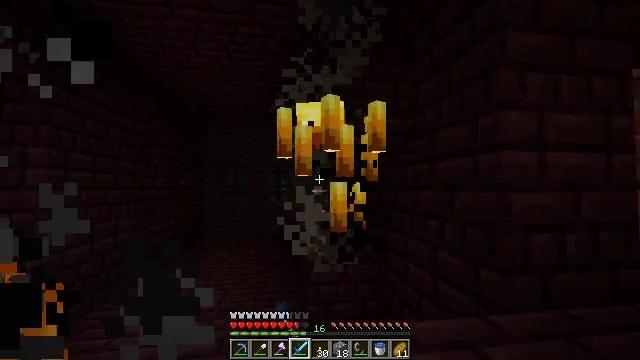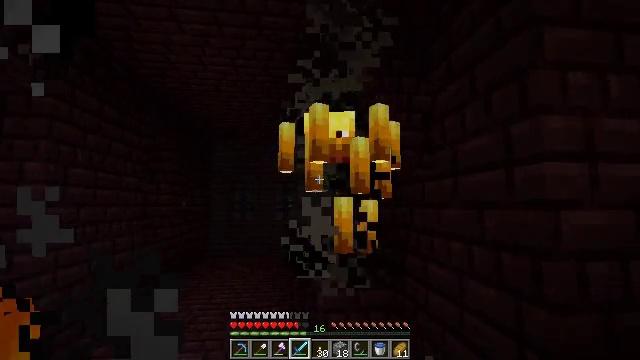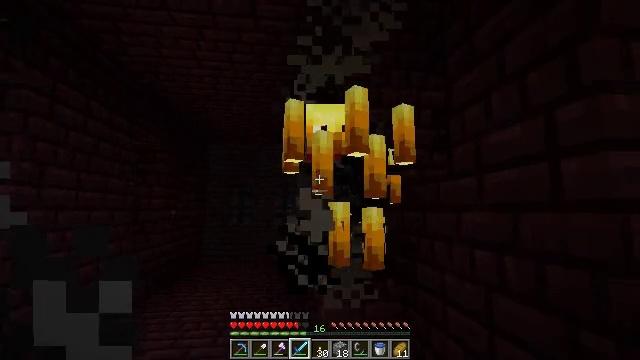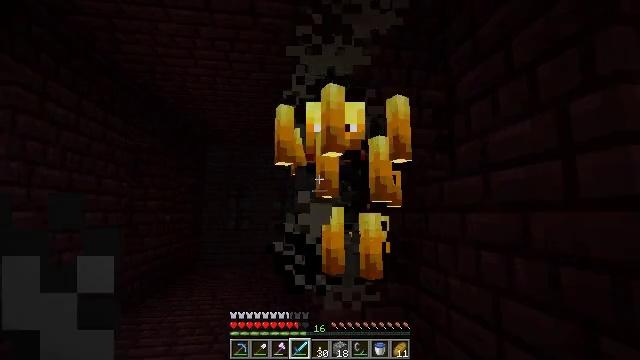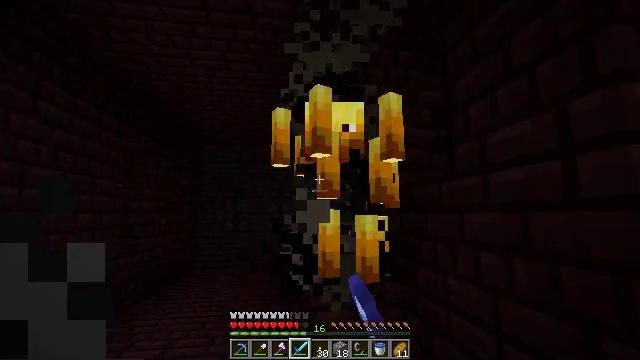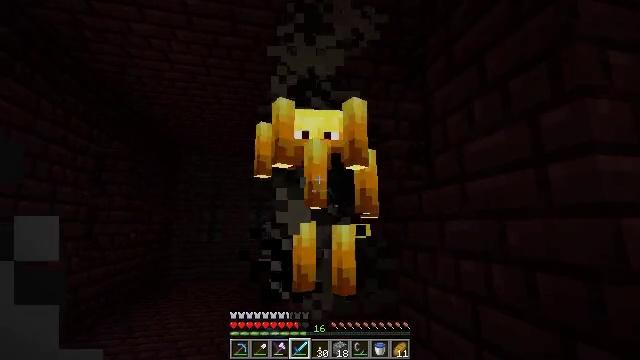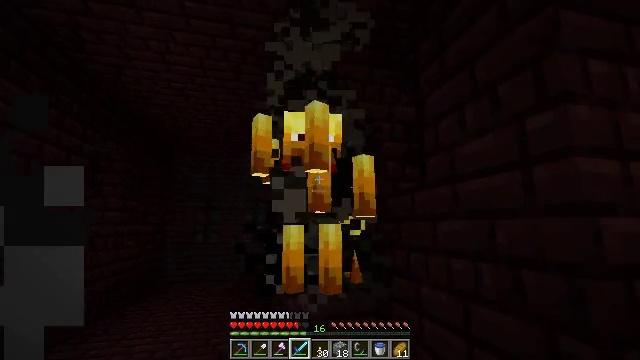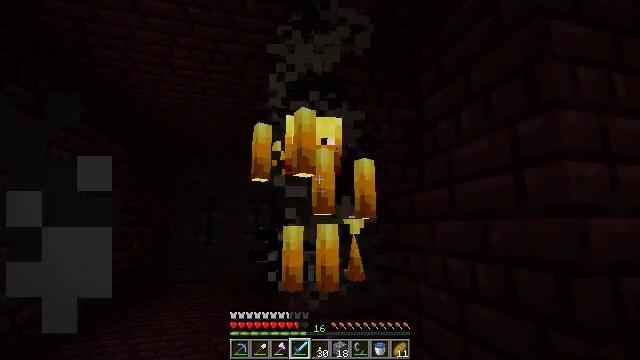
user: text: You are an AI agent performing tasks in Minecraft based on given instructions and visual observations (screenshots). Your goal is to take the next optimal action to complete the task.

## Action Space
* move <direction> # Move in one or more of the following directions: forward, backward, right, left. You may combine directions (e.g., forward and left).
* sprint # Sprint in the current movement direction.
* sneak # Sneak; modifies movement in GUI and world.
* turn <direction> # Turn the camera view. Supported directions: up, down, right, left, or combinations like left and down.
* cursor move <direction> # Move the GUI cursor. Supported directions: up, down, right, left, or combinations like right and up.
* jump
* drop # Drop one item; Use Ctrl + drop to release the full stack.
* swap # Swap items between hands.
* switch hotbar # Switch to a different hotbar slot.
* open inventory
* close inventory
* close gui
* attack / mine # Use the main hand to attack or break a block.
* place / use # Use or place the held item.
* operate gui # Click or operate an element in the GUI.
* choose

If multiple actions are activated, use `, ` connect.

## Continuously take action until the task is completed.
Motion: motion action
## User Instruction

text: Hunt a blaze.
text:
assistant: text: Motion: move forward, turn left and up
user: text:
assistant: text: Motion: turn up
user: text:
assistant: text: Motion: attack / mine
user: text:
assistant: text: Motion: attack / mine
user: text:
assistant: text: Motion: turn right and up
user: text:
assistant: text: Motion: move back, turn right, attack / mine
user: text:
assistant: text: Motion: move back, attack / mine
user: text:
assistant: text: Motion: attack / mine